一年级 · 立体几何学
个纸杯是圆柱。

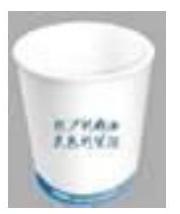
答案: \times$